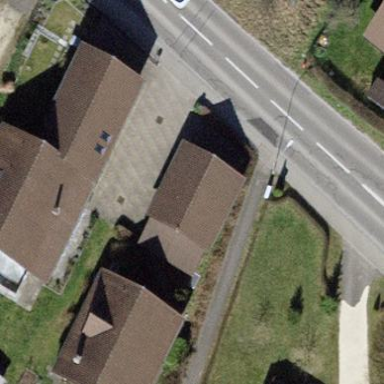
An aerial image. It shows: Garage building.